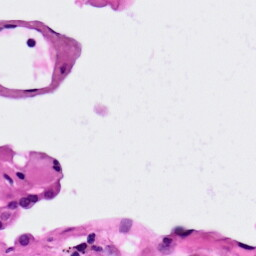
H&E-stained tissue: Lung